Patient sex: F
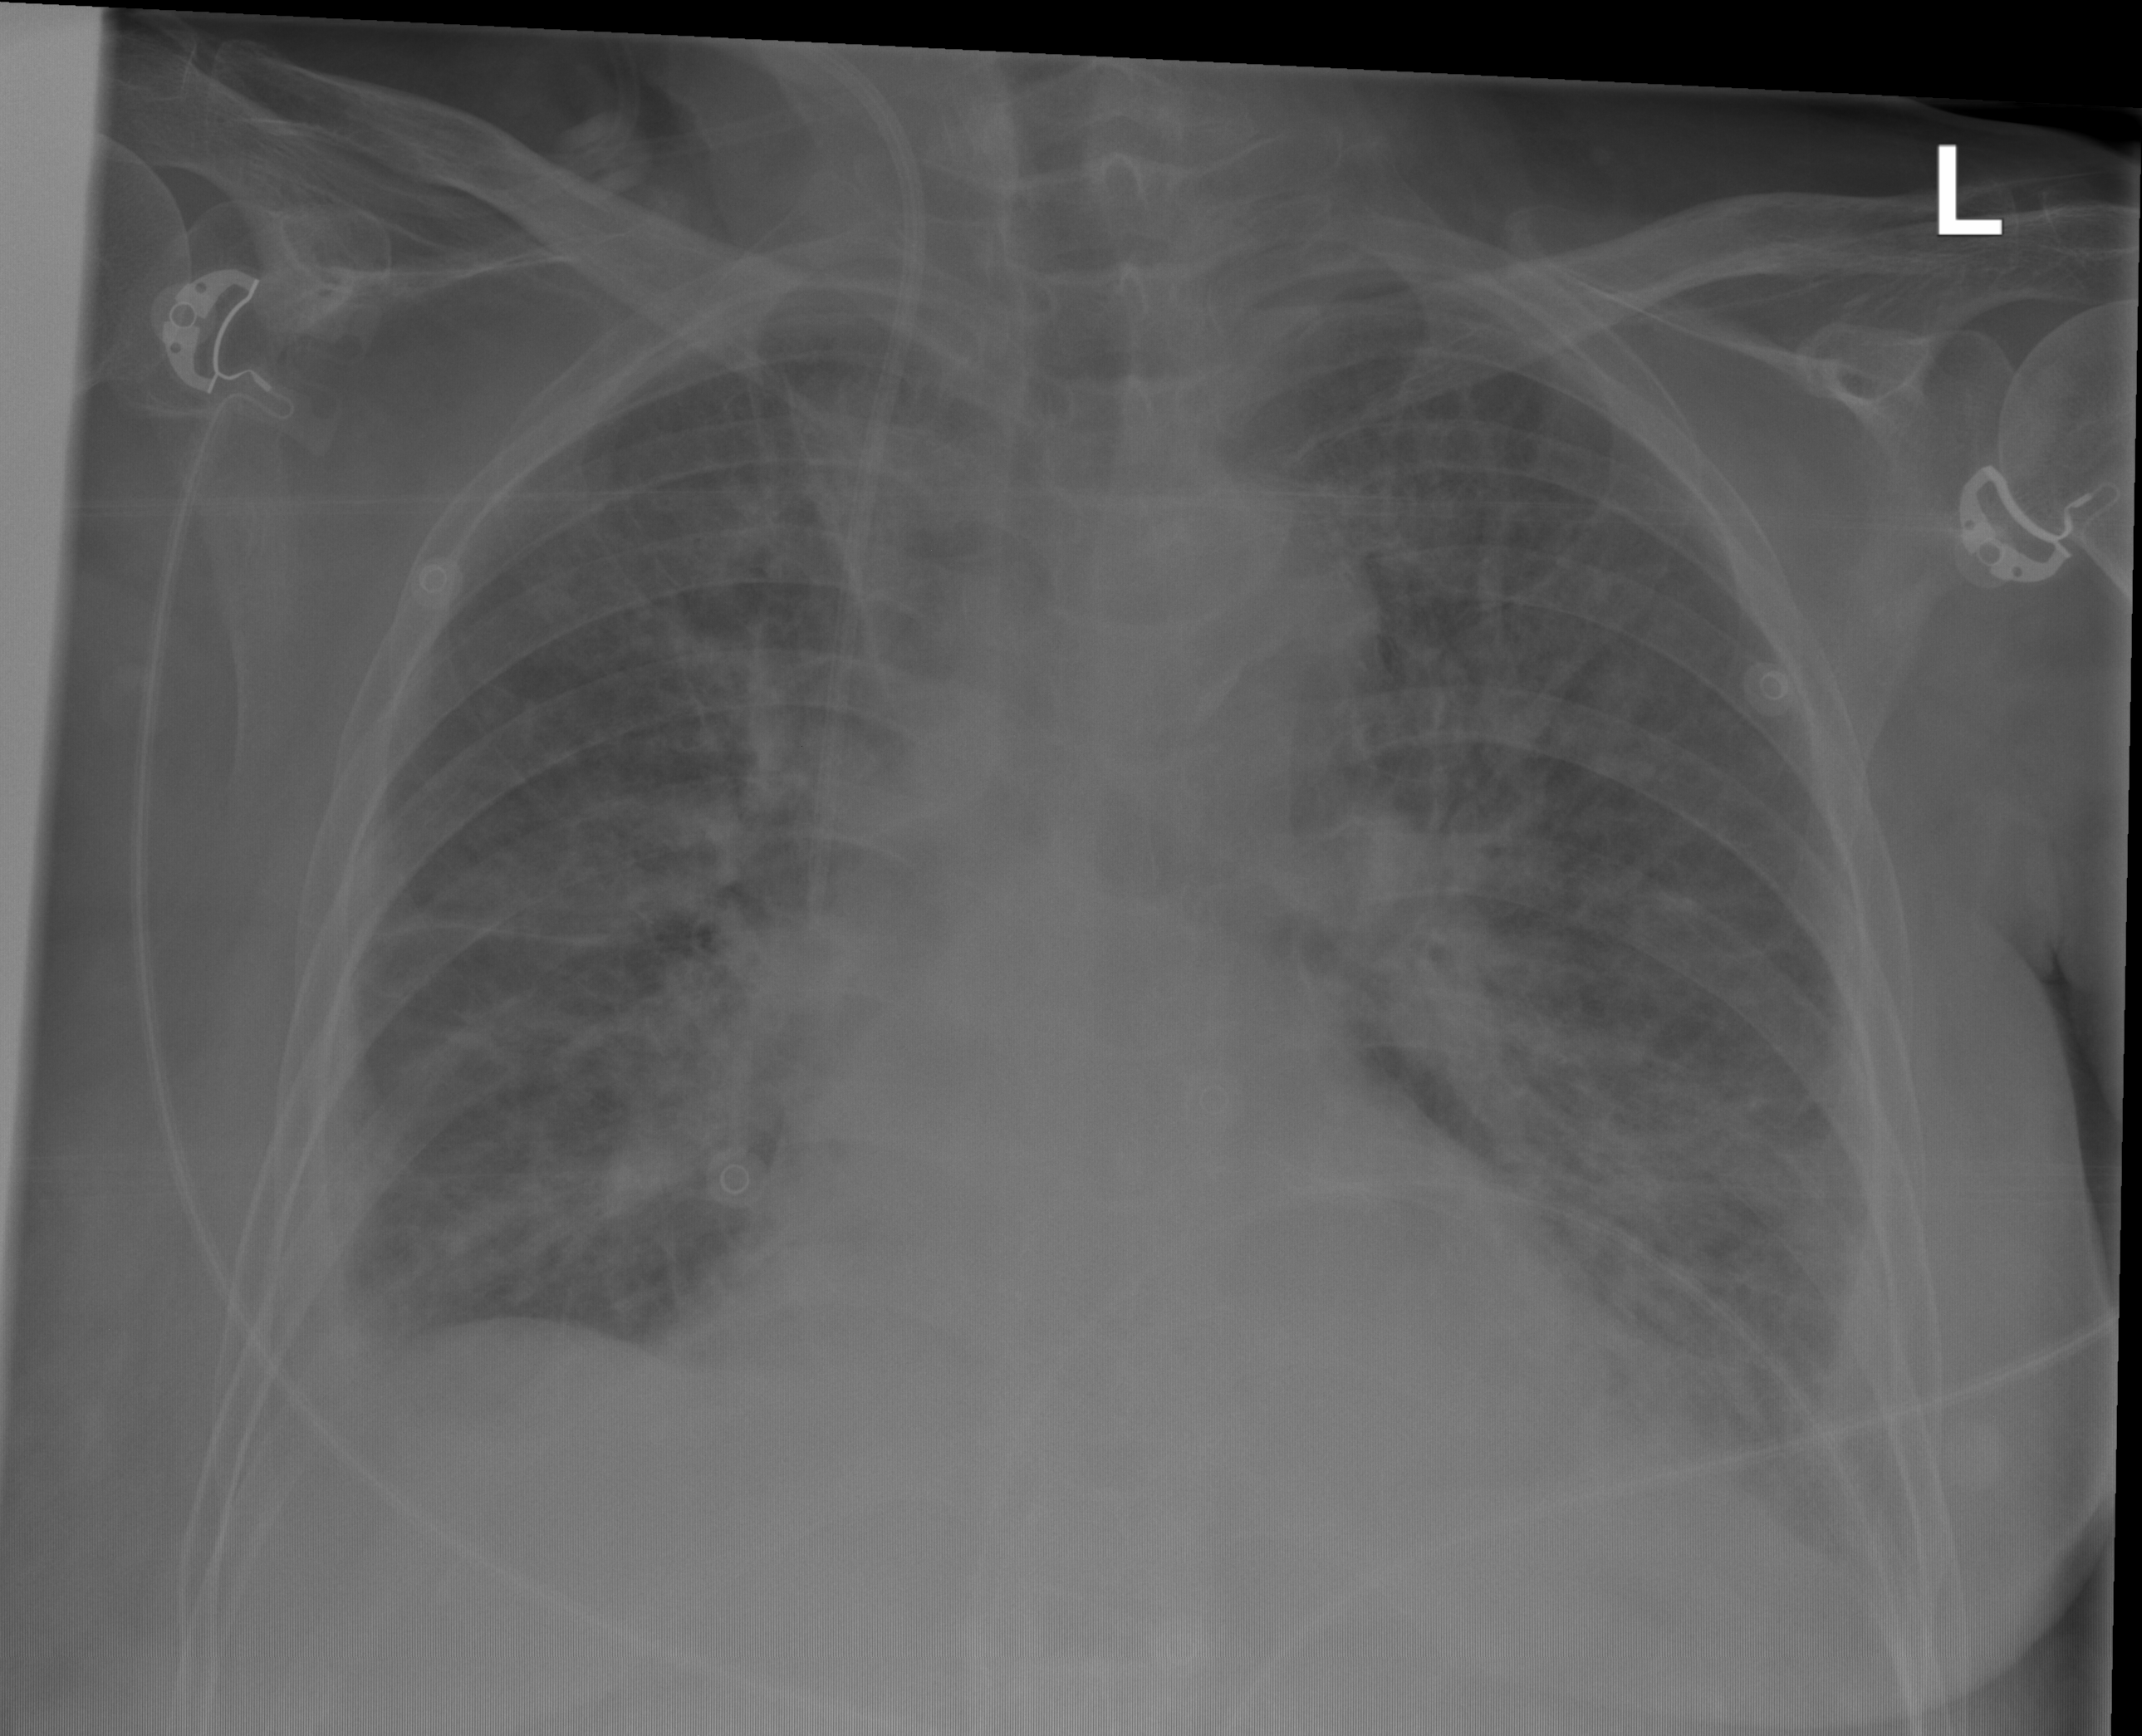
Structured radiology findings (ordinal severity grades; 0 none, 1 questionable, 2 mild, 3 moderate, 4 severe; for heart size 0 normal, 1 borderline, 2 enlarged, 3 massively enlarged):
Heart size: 2
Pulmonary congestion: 3
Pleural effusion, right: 2
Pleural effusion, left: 2
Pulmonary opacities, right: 0
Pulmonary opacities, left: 0
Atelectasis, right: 2
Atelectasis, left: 2